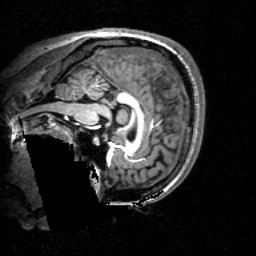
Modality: T1w
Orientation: sagittal
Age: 19
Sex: female